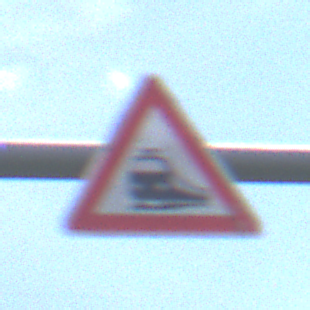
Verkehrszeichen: Bahnuebergang
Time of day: Midday
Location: Outdoor (Nature)
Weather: PartlyCloudy
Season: NotSpecified
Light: Natural